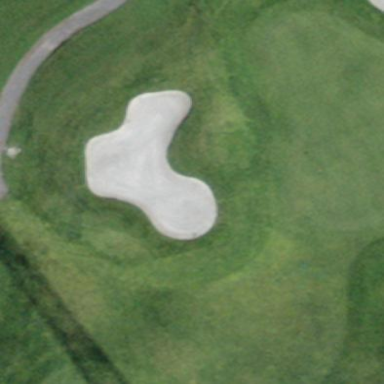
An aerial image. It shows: Sand bunker on golf course.